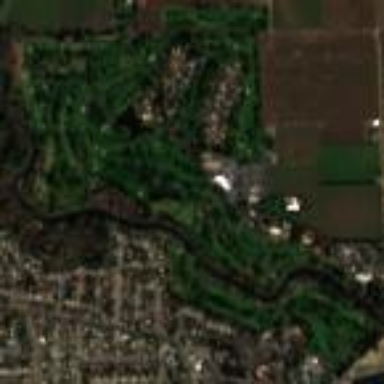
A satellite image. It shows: Golf course.